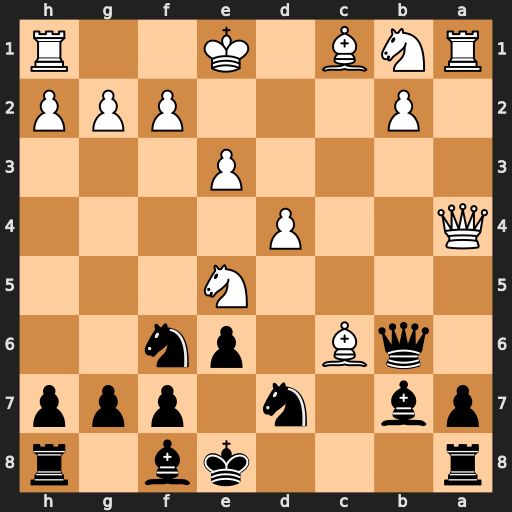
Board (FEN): r3kb1r/pb1n1ppp/1qB1pn2/4N3/Q2P4/4P3/1P3PPP/RNB1K2R
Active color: b
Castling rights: KQkq
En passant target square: -
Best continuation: Bxc6 Qxc6 Qxc6 Nxc6 Rc8 Nc3 Rxc6